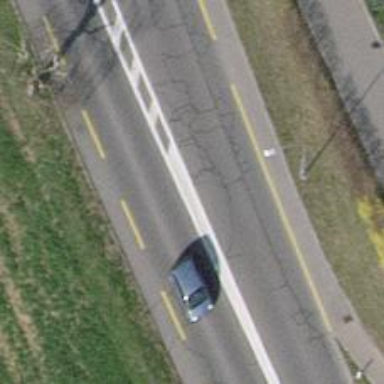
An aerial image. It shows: Asphalt cycleway.